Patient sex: F
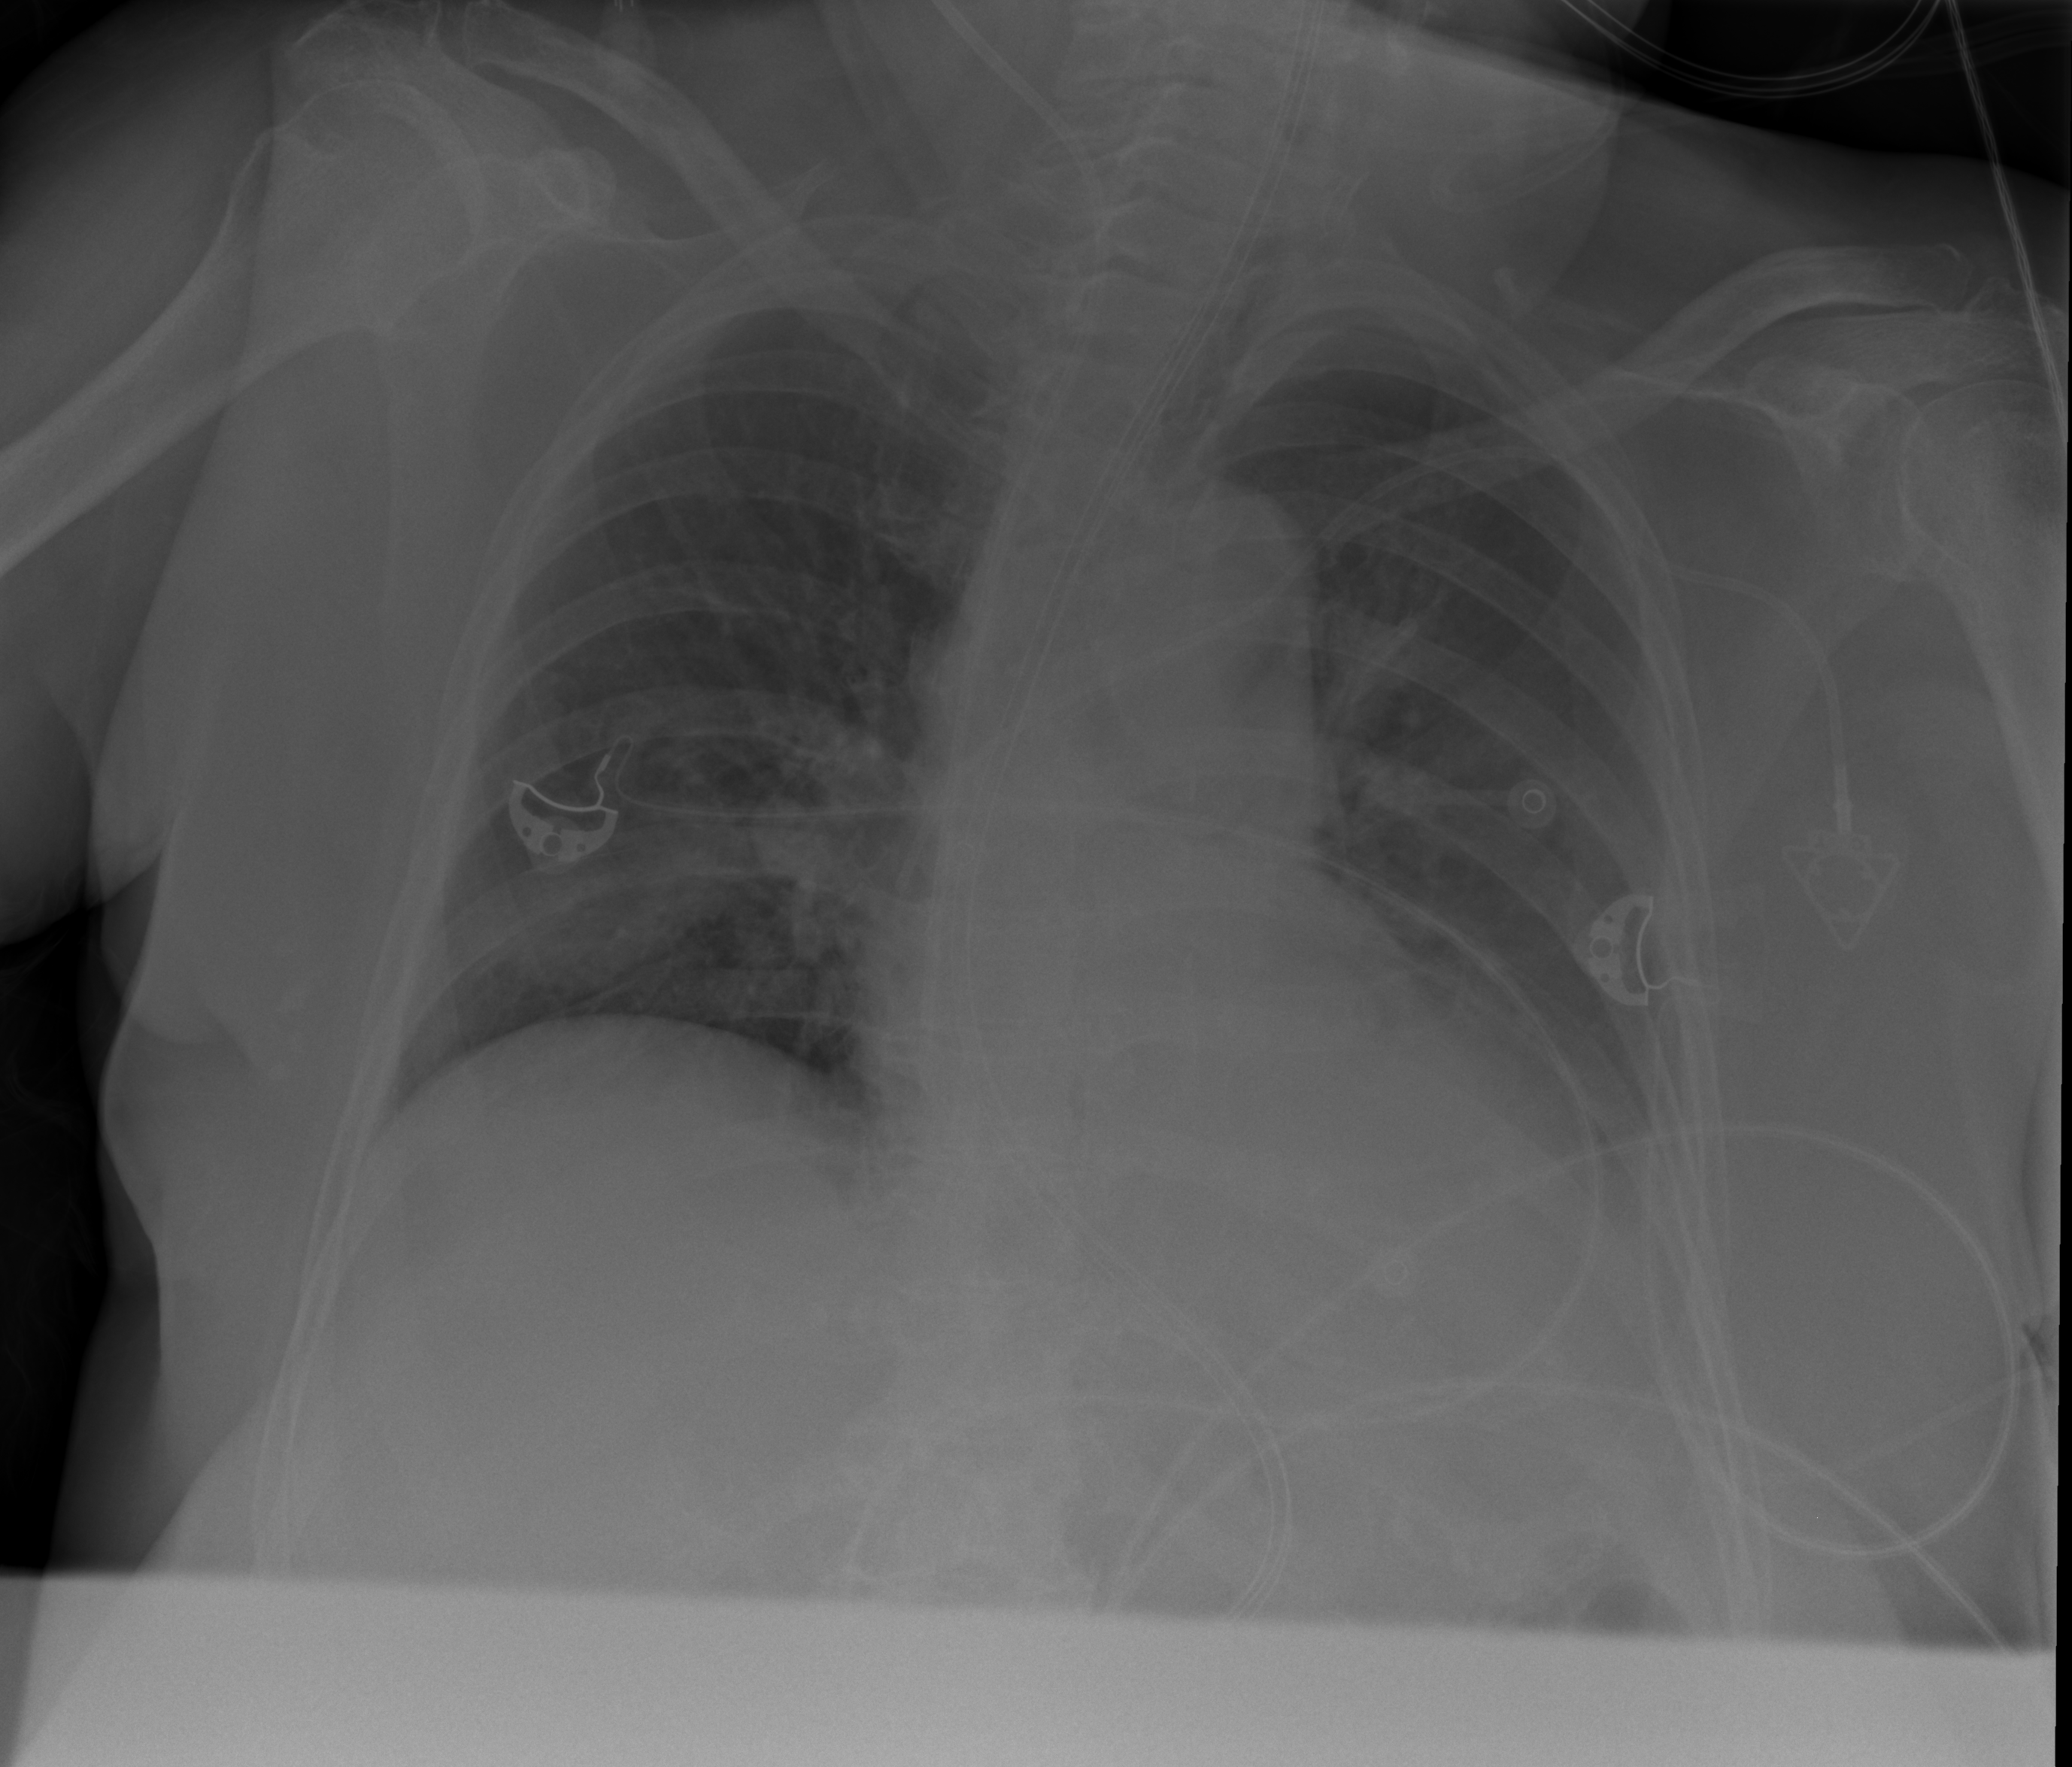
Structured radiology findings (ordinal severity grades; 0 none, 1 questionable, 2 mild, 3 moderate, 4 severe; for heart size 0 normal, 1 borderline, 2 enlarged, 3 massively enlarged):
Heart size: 2
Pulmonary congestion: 0
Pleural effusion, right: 0
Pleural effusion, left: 2
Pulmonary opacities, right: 2
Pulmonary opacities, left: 2
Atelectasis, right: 0
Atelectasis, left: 2